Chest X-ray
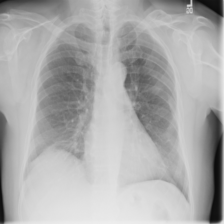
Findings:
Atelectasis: negative
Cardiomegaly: negative
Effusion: negative
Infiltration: negative
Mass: negative
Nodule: negative
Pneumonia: negative
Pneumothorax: negative
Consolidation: negative
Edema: negative
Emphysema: negative
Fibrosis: negative
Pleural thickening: negative
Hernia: negative